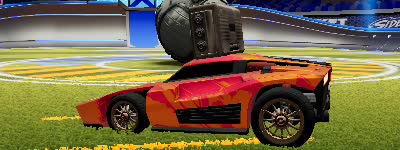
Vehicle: breakout